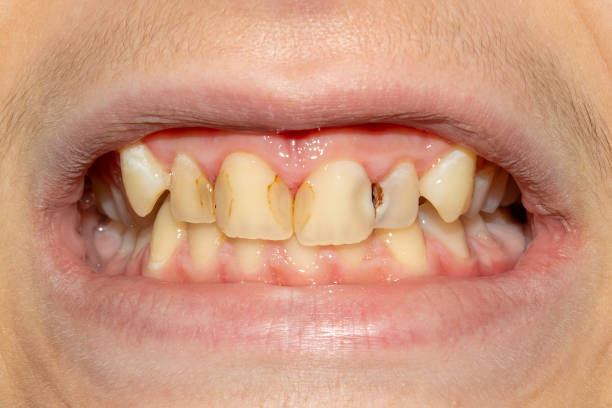
Condition: Caries